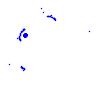
Particle: electron